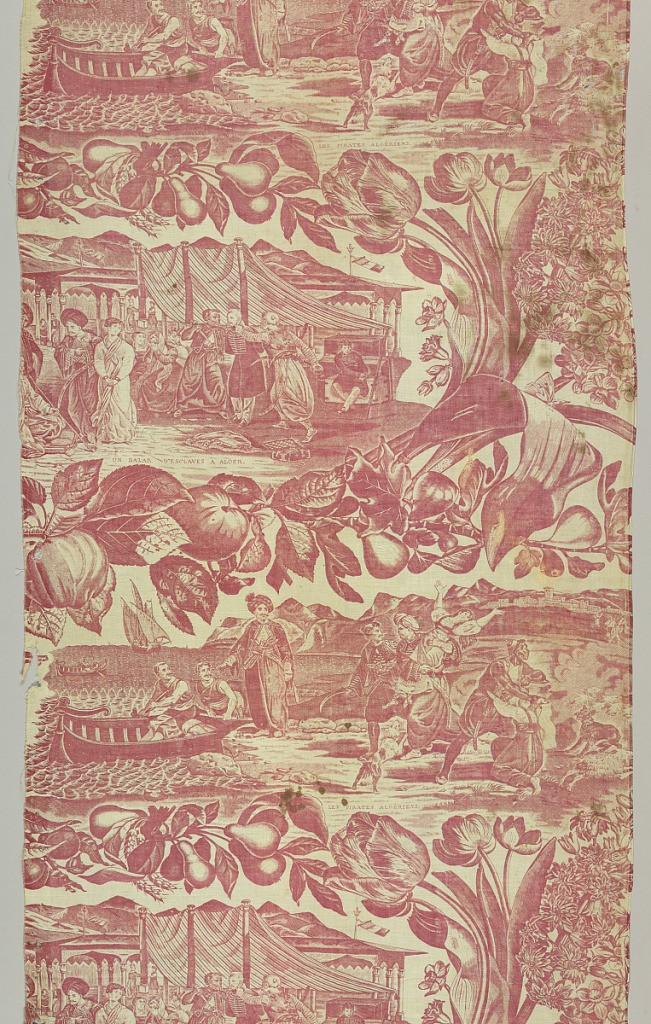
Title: Algerian Pirates
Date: early 19th century
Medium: cotton Technique: printed by engraved roller on plain weave
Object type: Textile
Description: Within a grid made up of a curving vine of fruits and flowers, an alternation of two scenes, each captioned in French. 'Les Pirates Algeriens' showing two young female goatherds being captured by five men in a boat while in the distance men run to their rescue, ' Un bazar d'escales  a Alger' (A slave sale in Algeria) showing showing Europeans being sold in the slave market. In red on white.